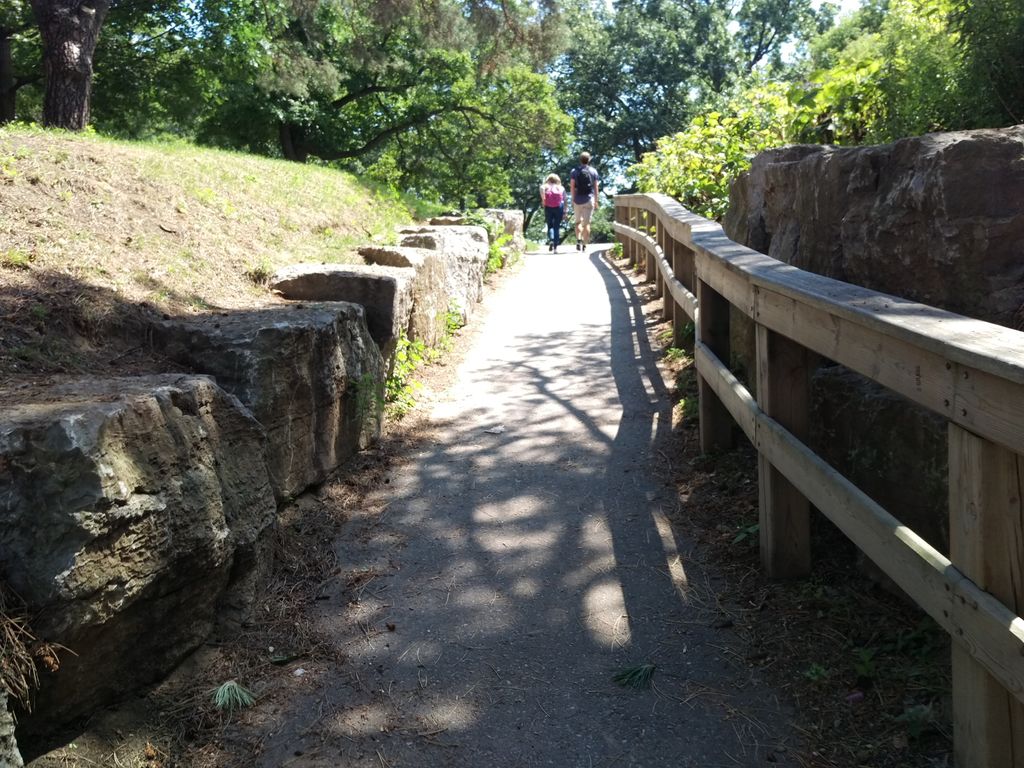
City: toronto